Field crop: maize
Growth stage: 2
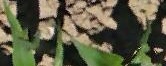
Species: maize